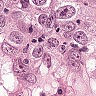
Metastatic tissue present: yes